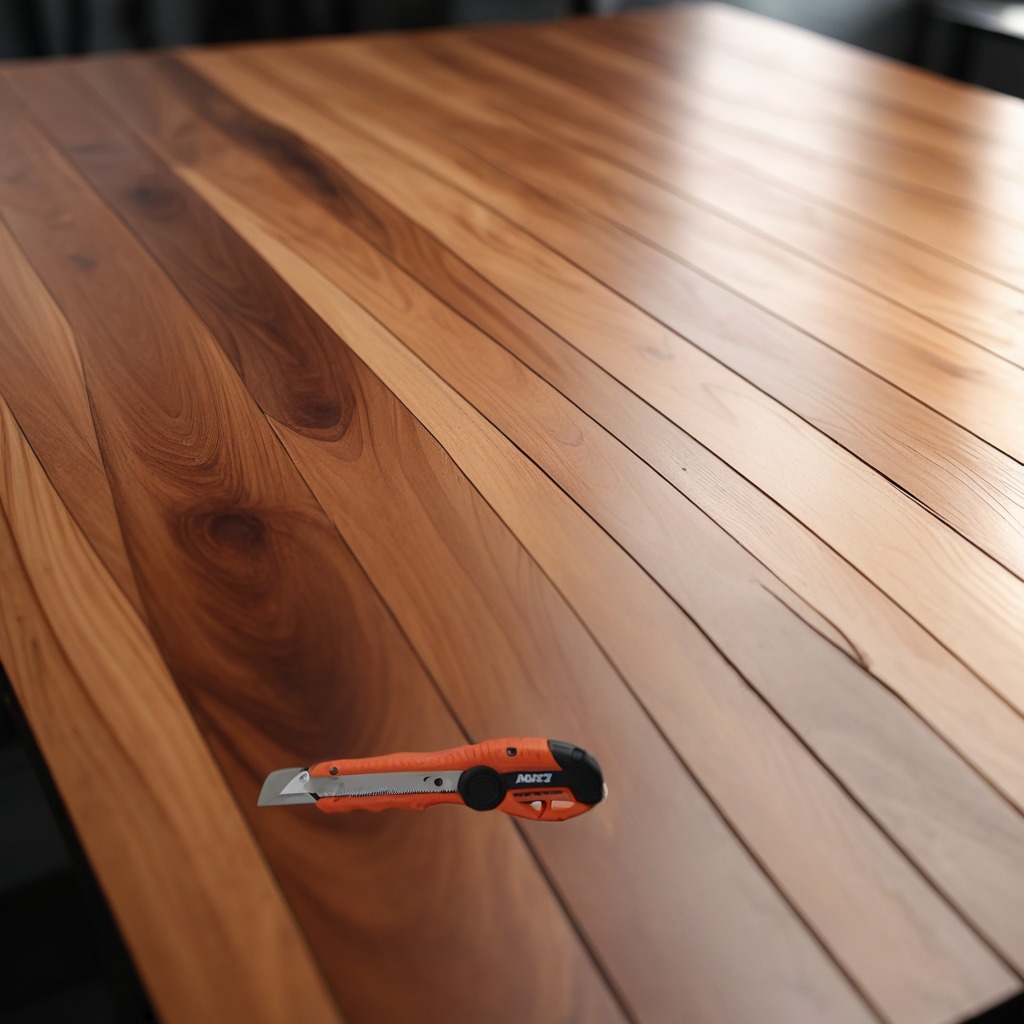
A utility knife is lying on a wooden table in a carpentry studio.